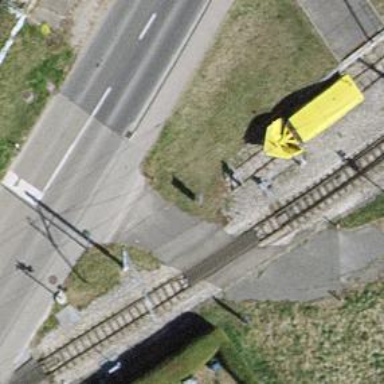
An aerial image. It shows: Railway buffer stop.